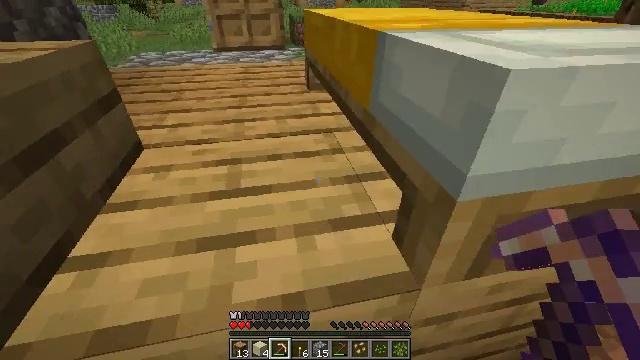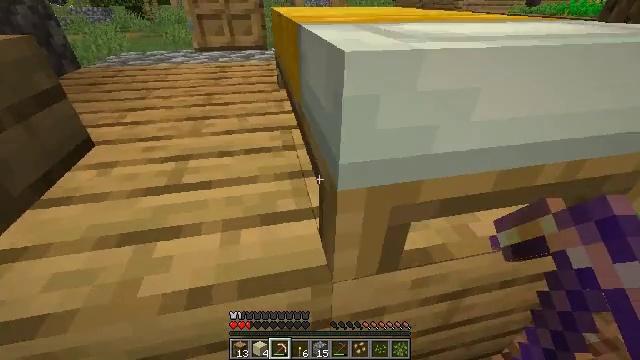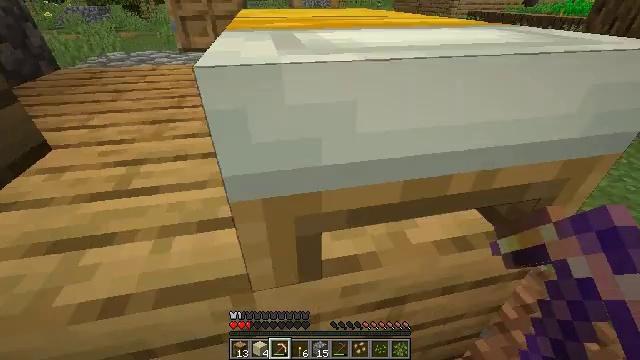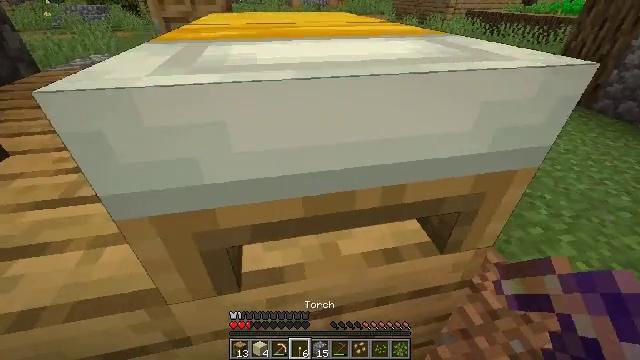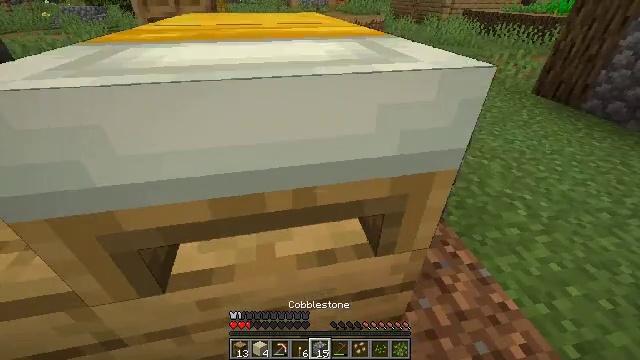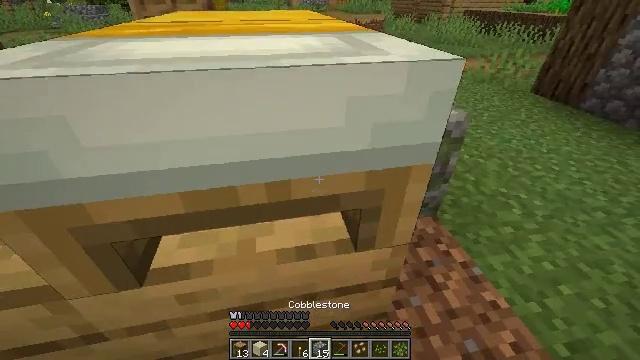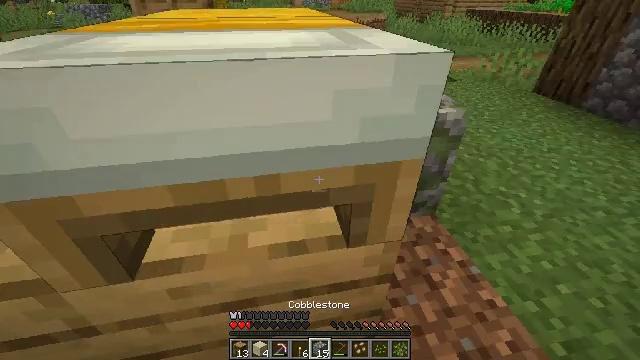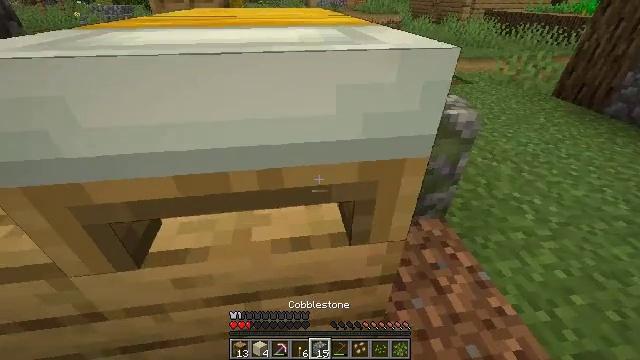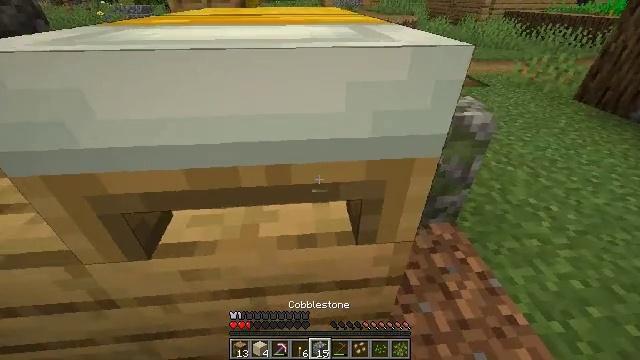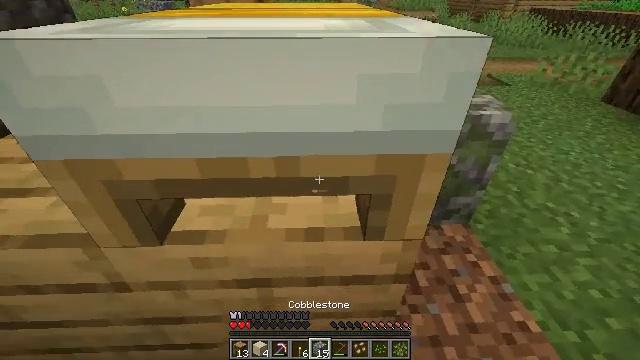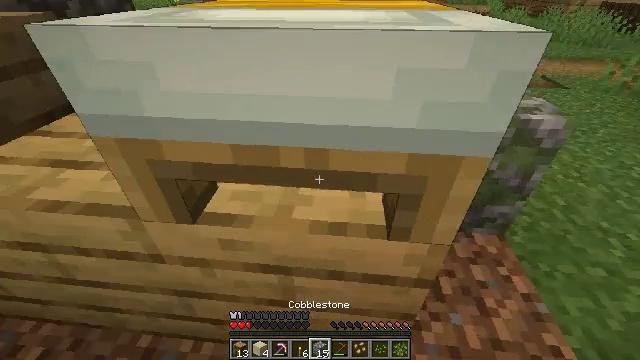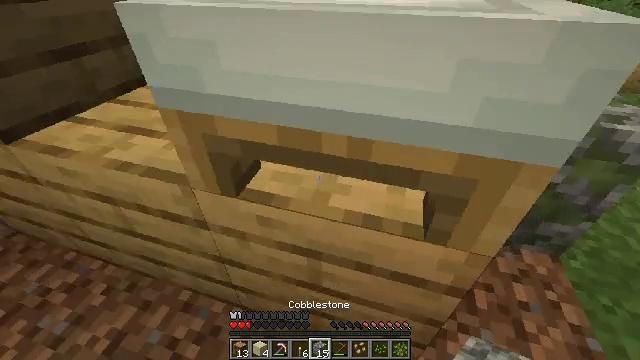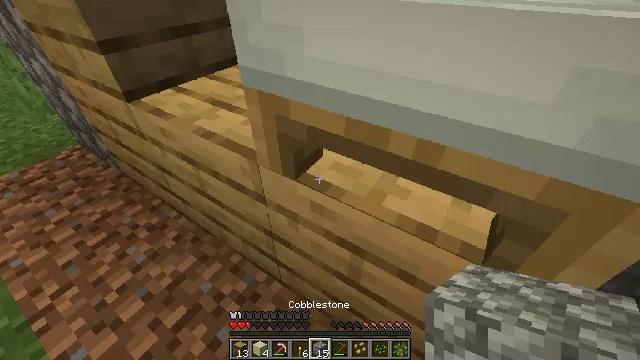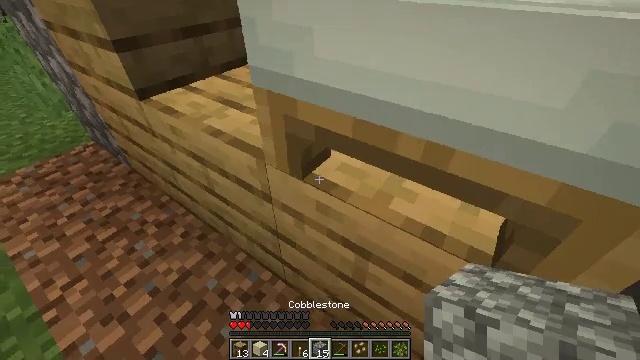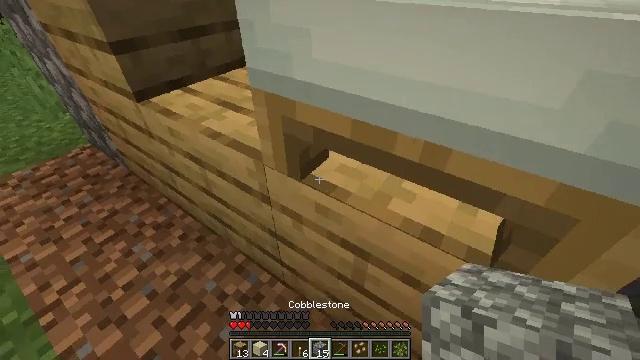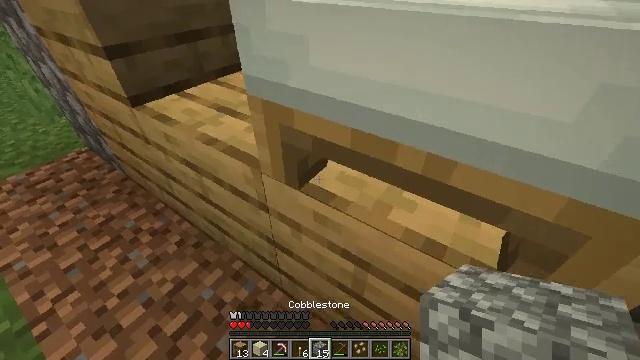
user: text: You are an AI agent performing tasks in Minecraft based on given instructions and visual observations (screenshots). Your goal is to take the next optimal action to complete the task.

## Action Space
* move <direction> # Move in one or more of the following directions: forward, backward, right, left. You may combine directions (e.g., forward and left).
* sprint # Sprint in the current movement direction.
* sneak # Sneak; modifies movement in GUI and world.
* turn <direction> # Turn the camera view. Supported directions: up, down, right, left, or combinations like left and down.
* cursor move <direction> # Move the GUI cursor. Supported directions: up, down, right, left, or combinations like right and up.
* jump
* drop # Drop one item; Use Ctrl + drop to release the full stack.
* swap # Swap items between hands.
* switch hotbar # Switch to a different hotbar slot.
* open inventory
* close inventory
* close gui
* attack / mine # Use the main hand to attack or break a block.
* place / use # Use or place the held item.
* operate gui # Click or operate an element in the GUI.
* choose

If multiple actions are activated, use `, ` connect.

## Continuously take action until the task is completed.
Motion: motion action
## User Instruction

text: Collect cobblestone blocks for construction.
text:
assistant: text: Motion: move right
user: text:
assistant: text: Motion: move right
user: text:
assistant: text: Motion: move right
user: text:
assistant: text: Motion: no_op
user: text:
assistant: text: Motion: no_op
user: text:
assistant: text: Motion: no_op
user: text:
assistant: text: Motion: turn left
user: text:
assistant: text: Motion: turn left
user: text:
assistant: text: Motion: turn left
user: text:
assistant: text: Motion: turn left and down
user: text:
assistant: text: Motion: turn left and down
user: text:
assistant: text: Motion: turn left and down
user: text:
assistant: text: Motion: turn left
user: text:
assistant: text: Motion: no_op
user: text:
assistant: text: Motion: move forward
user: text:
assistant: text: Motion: move forward
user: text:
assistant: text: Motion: move forward
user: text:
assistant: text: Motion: turn left
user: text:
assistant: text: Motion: no_op
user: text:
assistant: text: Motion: no_op
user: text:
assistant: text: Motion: no_op
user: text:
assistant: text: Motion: turn left
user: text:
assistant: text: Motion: no_op
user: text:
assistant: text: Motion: no_op
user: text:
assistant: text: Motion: no_op
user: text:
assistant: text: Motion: no_op
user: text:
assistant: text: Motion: no_op
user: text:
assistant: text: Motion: no_op
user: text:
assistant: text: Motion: no_op
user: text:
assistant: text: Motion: no_op